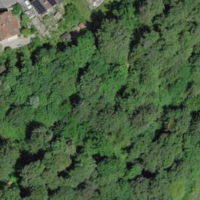
EUNIS habitat code: 53
Species observed at this site:
Allium ursinum